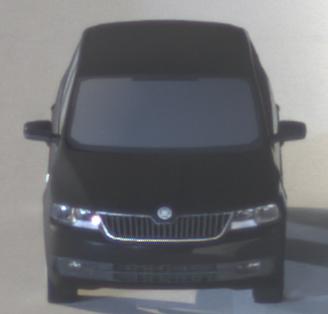
Make: Skoda
Model: Rapid Spaceback 1.2 TSI
Detailed model: Rapid Spaceback
Model produced from: 2013/10
Model produced until: 2015/04
Doors: 5
Color: black
Road condition: dry road
Daytime: night
Contrast: high contrast